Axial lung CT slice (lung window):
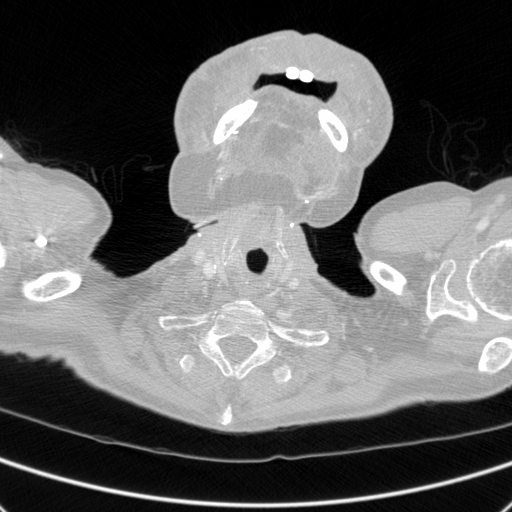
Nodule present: no